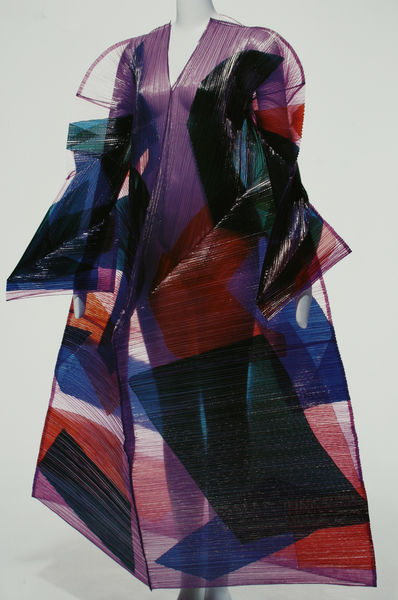
Titel: Mantel
Künstler: Issey Miyake
Standort: Kyoto (Japan)
Institution: Kyoto Costume Institute
Schlagwörter: blau, nackt, weiß, grün, bunt, busen, frau, kleid, orange, schwarz, rot, mode, muster, arme, kragen, kostüm, stoff, beine, farbig, abstrakt, lila, violett, wild, plastik, foto, fetzen, stücke, puppe, quadrate, durchsichtig, gewebe, v ausschnitt, teil, teile, ärmellos, chiffon, miyake, kunstfaser, choffon, nylon, versatzstücke